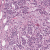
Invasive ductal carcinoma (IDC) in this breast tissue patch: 1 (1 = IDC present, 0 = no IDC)